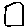
Label: square